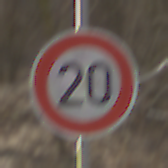
Verkehrszeichen: Geschwindigkeit20
Umgebung: Outdoor, Nature
Tageszeit: MorningAfternoon
Wetter: Clear
Licht: Natural
Jahreszeit: Winter
Kontrast: HighContrast